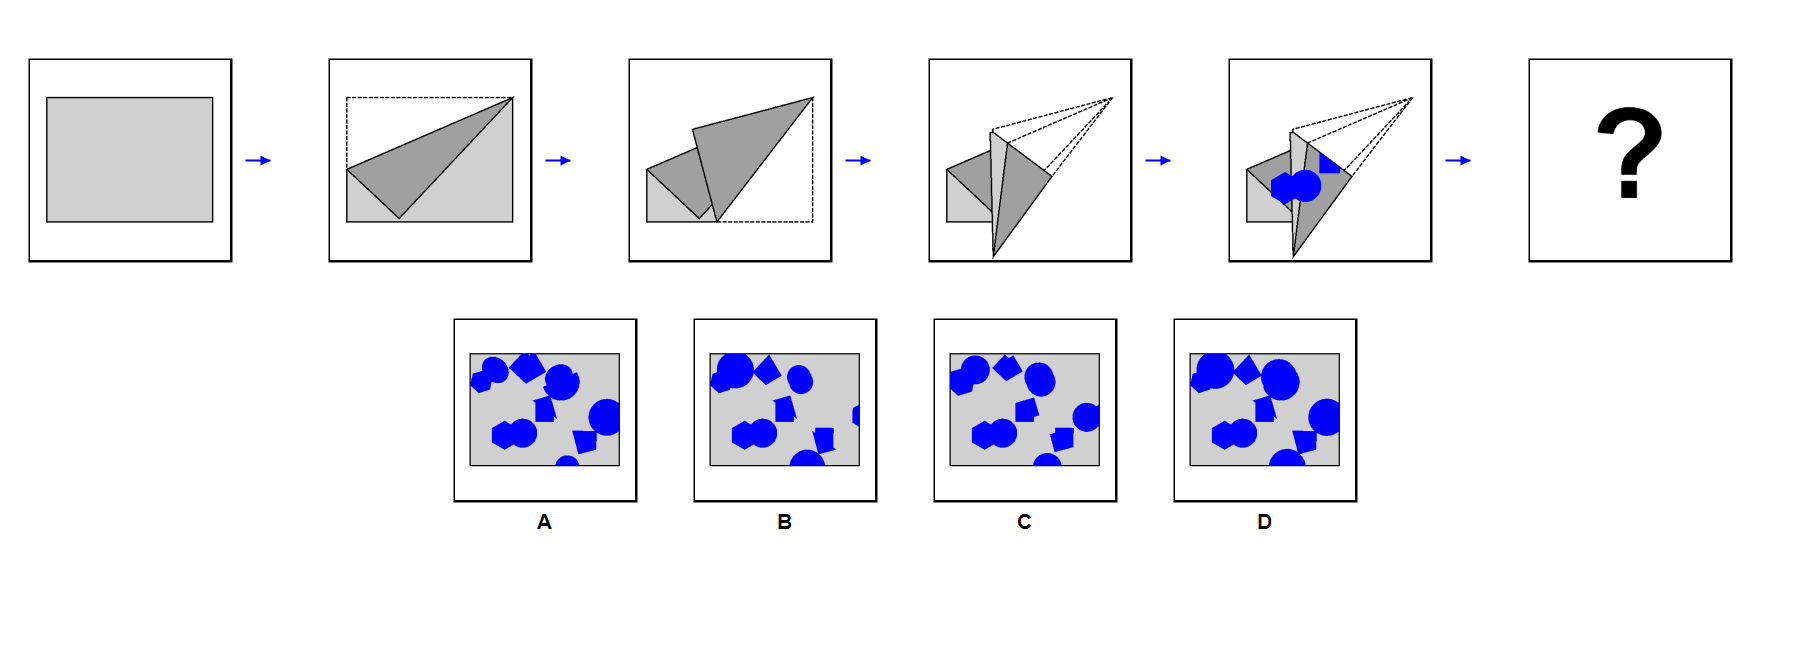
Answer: C